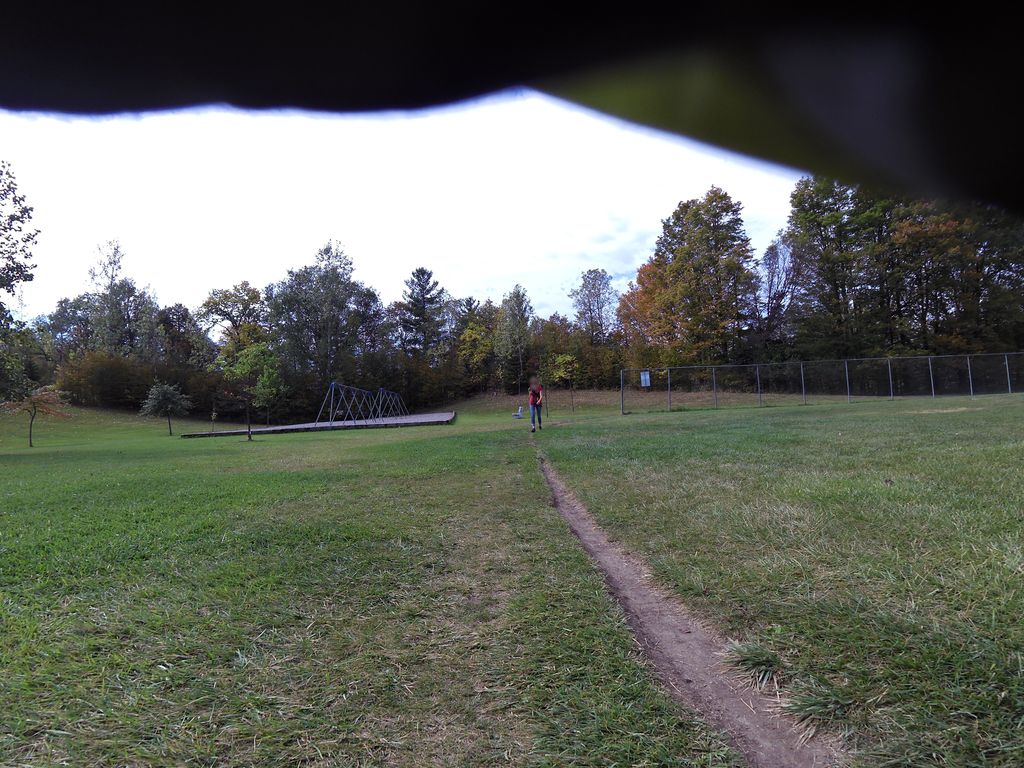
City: hamilton